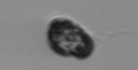
Label: Dinophyceae